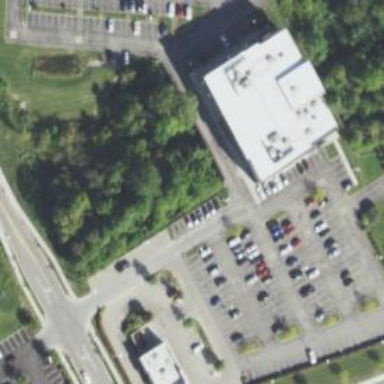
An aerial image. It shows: Building used as fitness center.